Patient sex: F
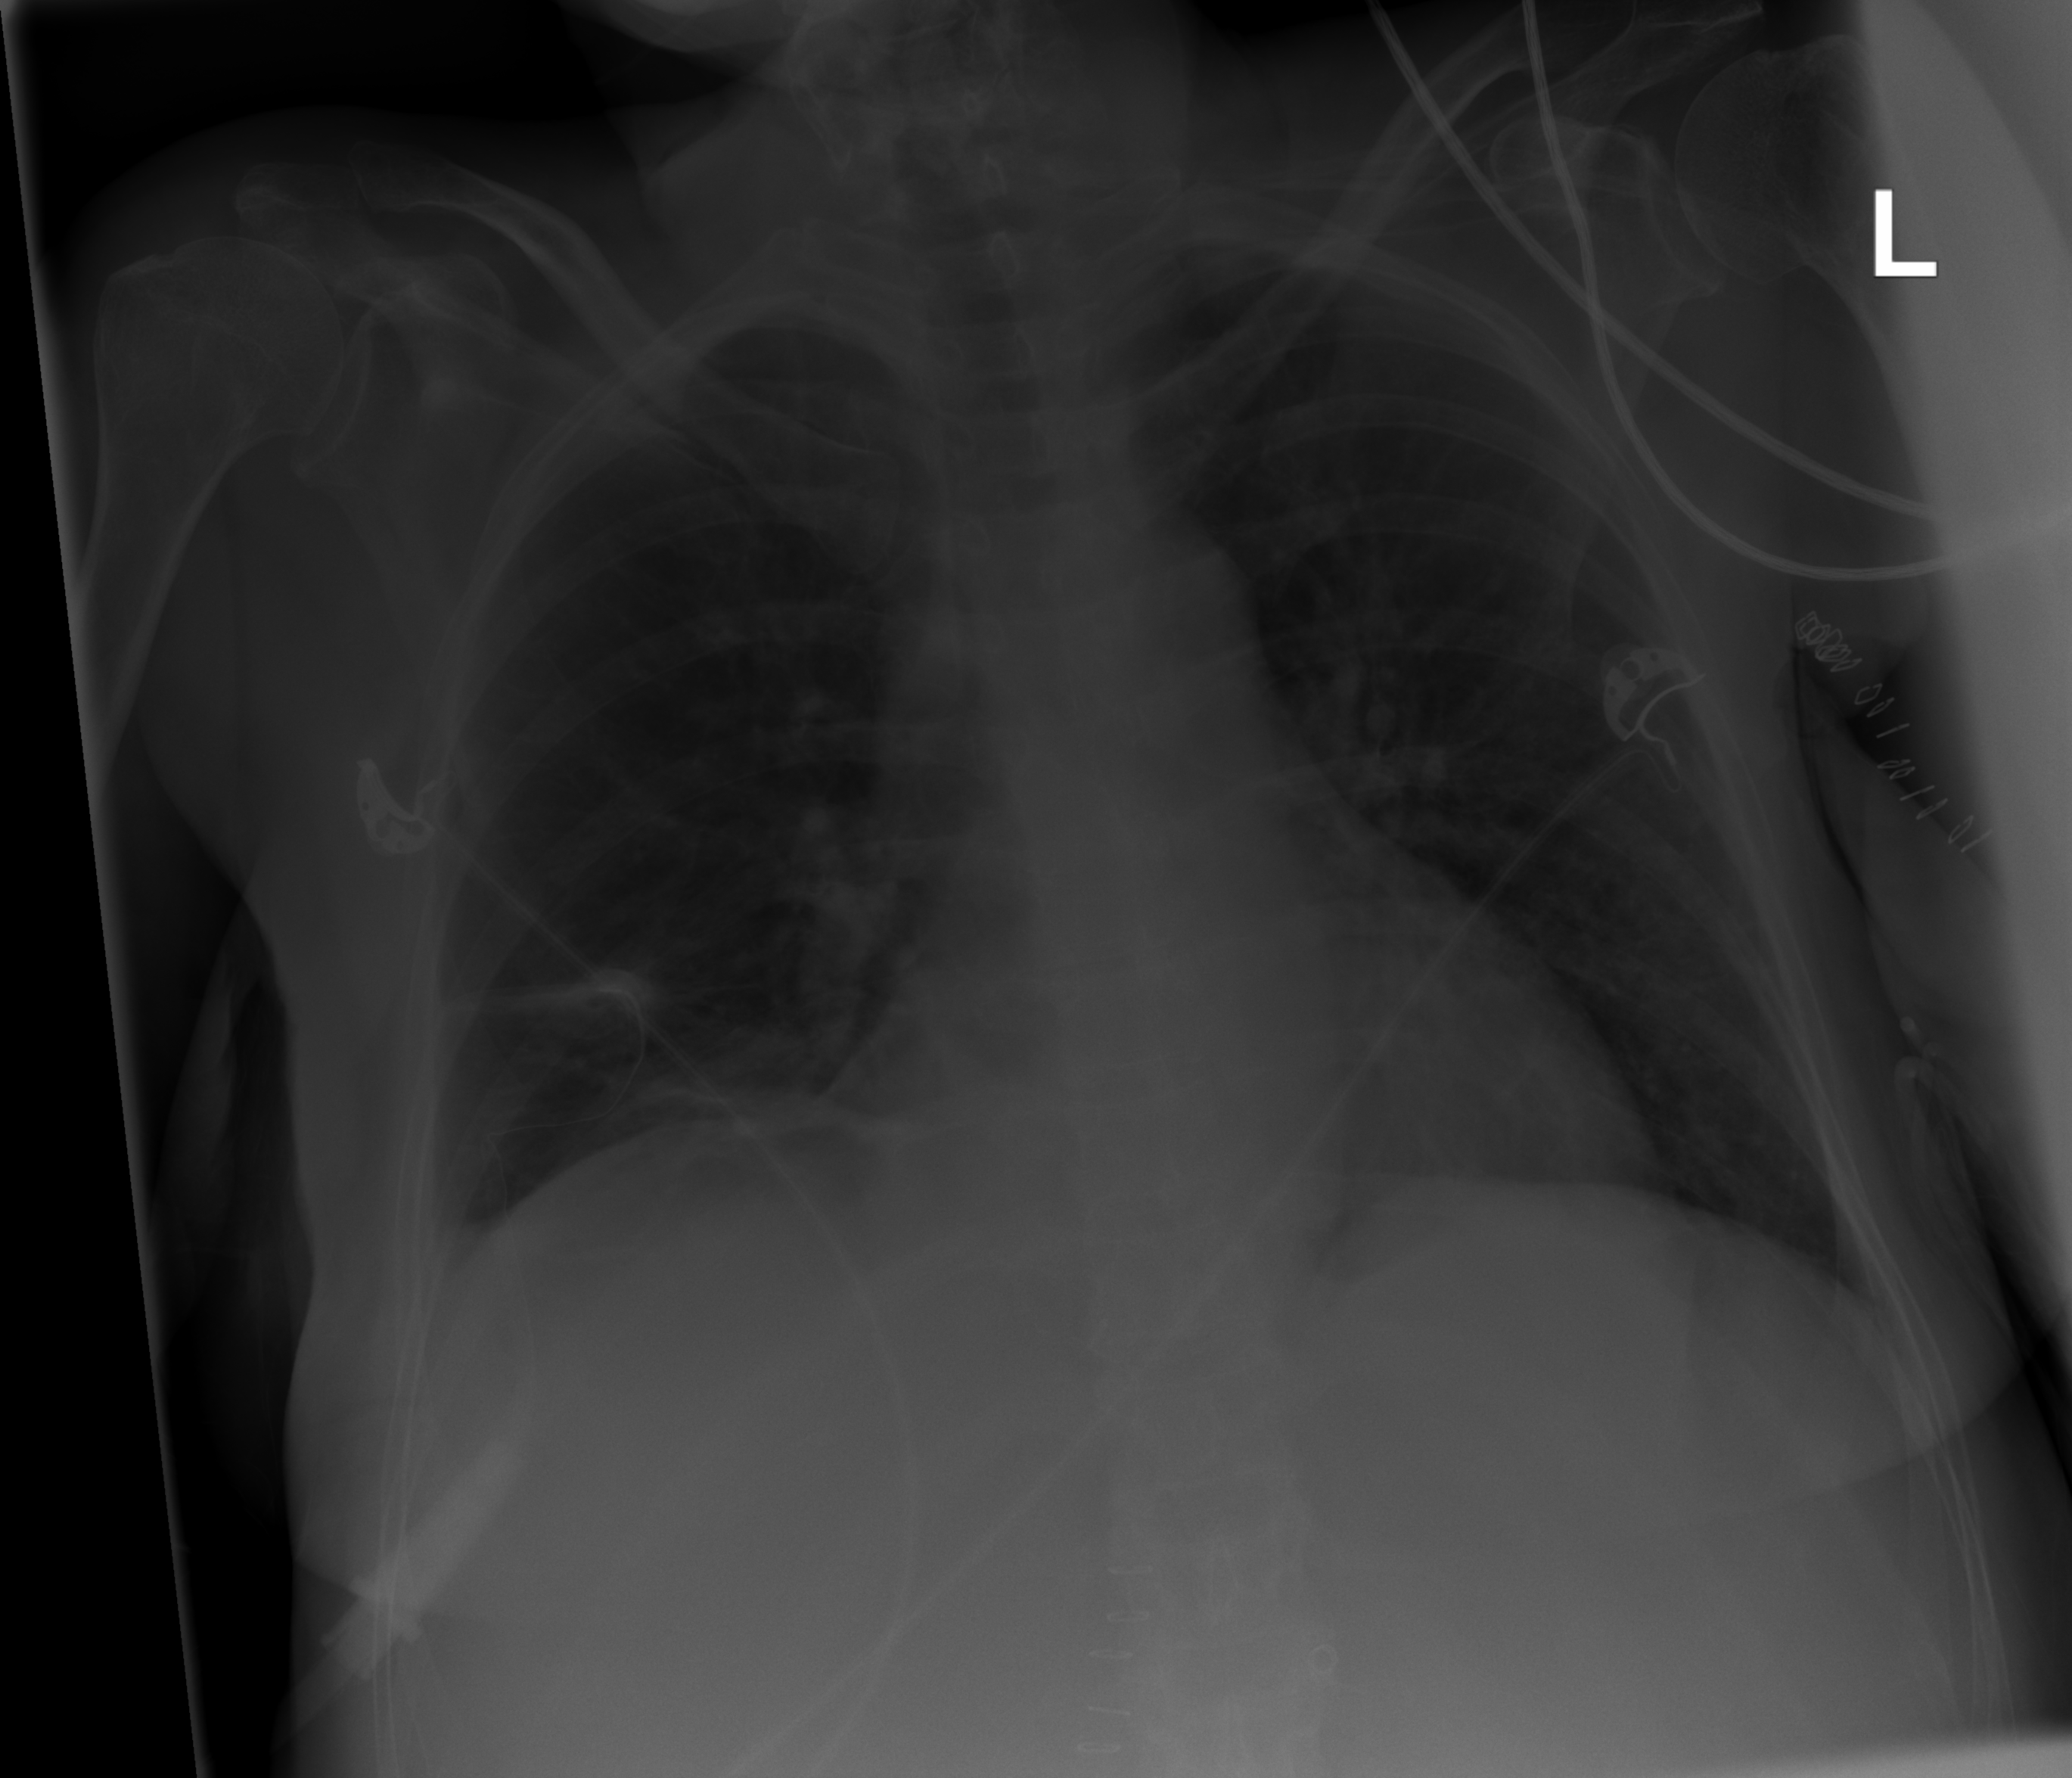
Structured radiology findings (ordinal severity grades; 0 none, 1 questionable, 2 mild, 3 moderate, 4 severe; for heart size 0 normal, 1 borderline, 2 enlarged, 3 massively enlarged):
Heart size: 2
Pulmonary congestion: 2
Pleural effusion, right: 1
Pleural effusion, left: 0
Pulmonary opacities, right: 0
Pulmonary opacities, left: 0
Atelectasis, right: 2
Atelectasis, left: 0